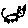
Label: cat